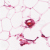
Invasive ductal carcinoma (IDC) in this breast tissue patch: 0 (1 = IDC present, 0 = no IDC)